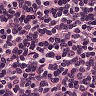
Metastatic tissue present: no